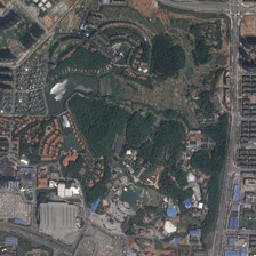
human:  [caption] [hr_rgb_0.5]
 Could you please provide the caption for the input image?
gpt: There are trees and buildings in the park.

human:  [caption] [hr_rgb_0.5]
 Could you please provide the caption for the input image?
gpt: There are trees and buildings in the garden.

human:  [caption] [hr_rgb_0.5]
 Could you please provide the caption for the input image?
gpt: There are many trees and gardens in the park.

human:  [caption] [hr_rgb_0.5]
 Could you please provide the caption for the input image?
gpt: There are trees and buildings in the park.

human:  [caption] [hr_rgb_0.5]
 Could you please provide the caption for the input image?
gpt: There are trees and buildings in the park.